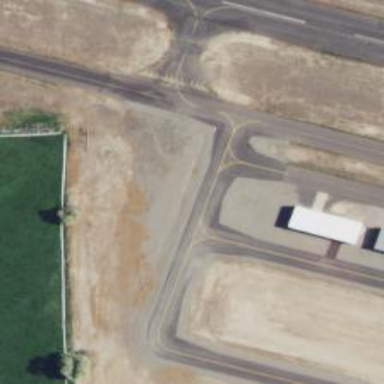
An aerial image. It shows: Image of taxiway at airport.